Interaction volume radius: 10 \u00c5
Interaction volume height: 25 \u00c5
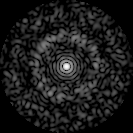
Disorder parameter: 0.8072